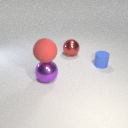
small blue rubber cylinder to the right of large red metal sphere